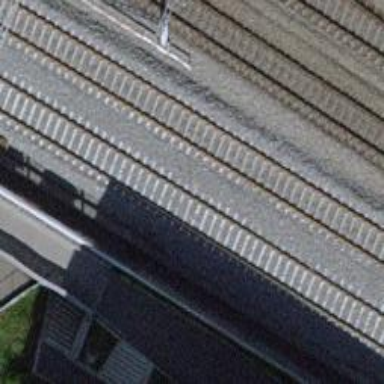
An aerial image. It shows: Single-track railway with electrified contact lines.